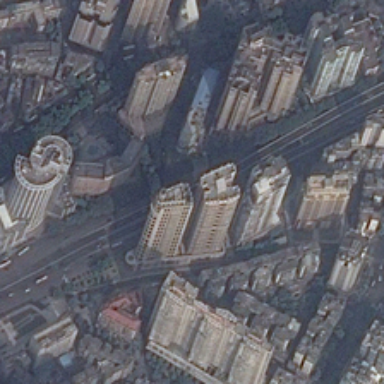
The commercial sets astride the main road with cars passing .